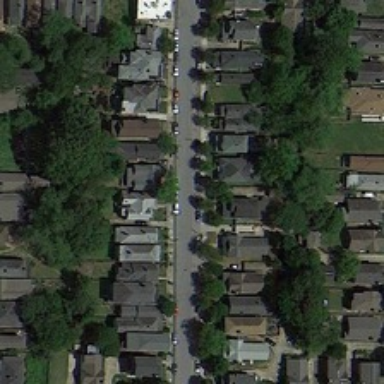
Many buildings and green trees are in a dense residential area .